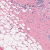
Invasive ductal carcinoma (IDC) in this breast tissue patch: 1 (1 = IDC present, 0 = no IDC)